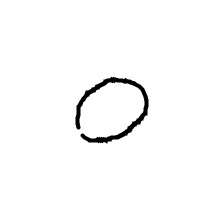
Shape: circle